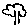
Label: tree